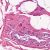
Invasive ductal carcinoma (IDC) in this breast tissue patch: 0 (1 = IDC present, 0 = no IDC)